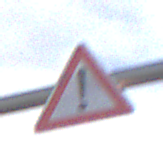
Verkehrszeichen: Gefahrenstelle
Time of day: SunriseSunset
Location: Outdoor (Nature)
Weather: PartlyCloudy
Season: NotSpecified
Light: Natural